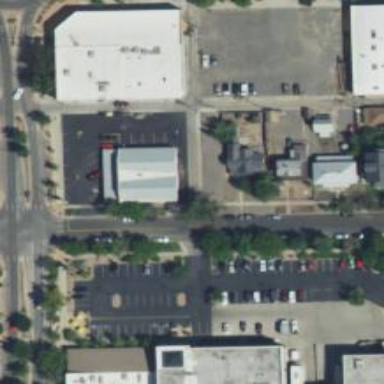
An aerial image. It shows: Parking space.